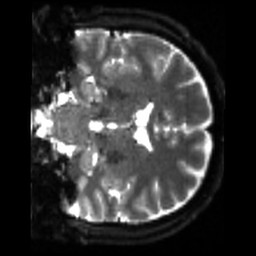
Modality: sbref
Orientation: coronal
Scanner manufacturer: siemens
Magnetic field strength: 3 T
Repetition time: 4 s
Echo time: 0.0594 s